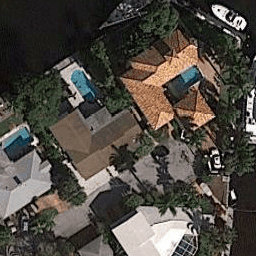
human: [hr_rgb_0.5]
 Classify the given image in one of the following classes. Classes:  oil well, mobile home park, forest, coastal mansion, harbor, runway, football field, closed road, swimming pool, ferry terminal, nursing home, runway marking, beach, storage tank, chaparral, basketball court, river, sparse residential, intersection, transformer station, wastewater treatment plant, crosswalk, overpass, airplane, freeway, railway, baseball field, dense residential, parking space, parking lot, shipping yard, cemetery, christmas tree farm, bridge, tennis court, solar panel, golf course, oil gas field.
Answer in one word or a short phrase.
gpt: coastal mansion